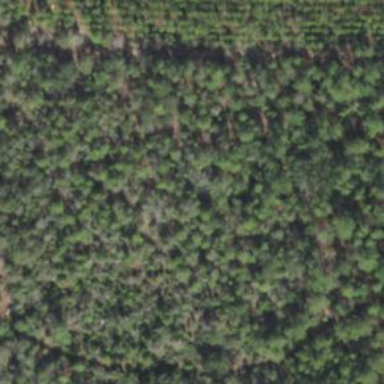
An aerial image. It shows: Woodland consisting mainly of needle-leaved trees.